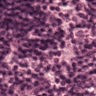
Metastatic tissue present: no